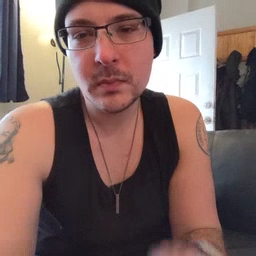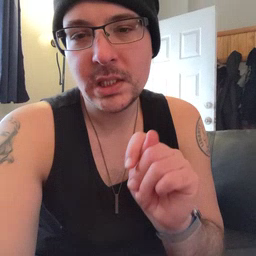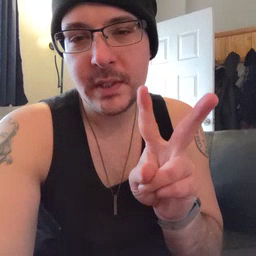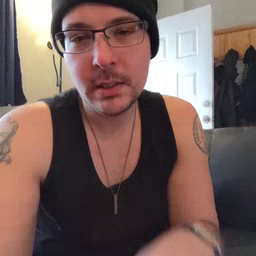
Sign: TV